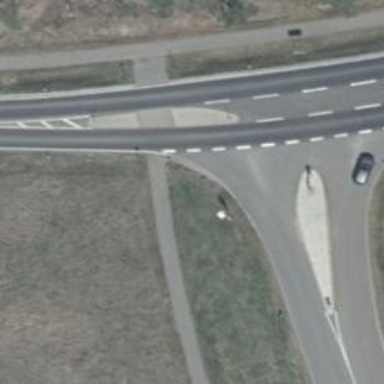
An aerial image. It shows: Traffic calming island.